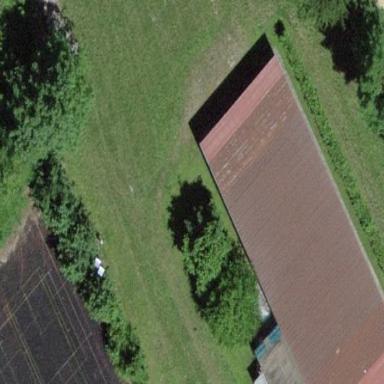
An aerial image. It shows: Building with flat roof.